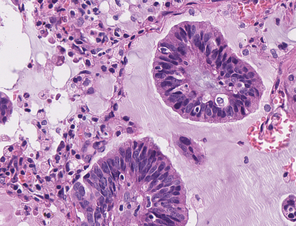
Tumor epithelial tissue: yes
Tumor-associated stroma tissue: yes
Normal tissue: no